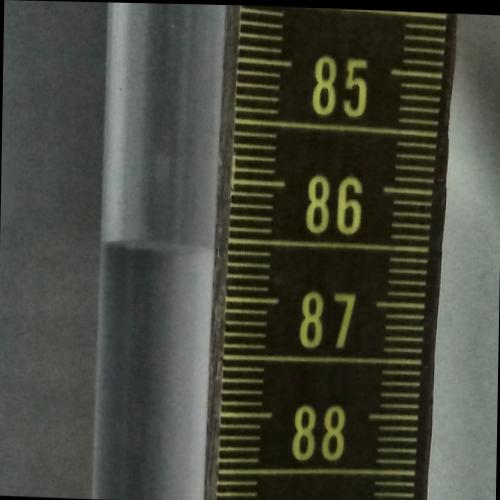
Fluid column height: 86.6 cm